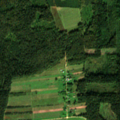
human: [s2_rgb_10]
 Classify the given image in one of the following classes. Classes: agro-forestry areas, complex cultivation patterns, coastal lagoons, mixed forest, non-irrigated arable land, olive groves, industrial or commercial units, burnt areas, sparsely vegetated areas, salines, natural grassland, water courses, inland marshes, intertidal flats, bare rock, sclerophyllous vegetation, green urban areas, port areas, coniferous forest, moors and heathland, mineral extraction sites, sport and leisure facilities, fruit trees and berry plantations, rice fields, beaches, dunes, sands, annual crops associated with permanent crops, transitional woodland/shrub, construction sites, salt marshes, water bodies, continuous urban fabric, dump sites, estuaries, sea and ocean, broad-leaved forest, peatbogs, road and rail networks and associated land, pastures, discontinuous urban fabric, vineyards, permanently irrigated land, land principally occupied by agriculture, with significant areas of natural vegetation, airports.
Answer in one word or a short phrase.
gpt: non-irrigated arable land, complex cultivation patterns, coniferous forest, mixed forest, transitional woodland/shrub